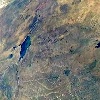
Label: land